Field crop: maize
Growth stage: 2
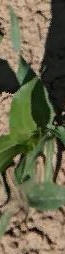
Species: maize